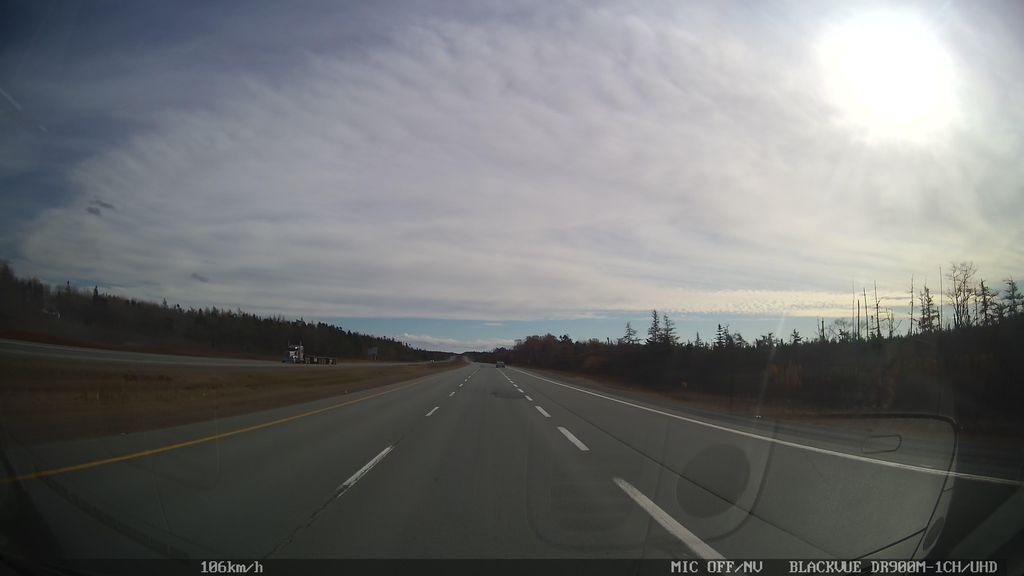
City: halifax